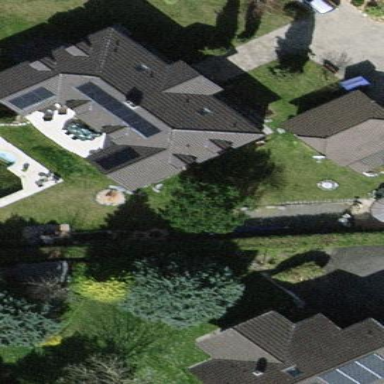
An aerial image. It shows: Detached building with hipped roof.